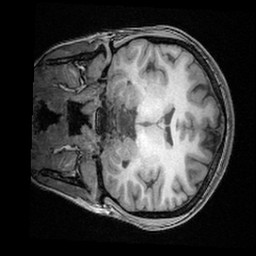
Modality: T1w
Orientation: coronal
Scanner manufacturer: ge
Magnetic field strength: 3 T
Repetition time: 0.008368 s
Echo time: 0.00326 s